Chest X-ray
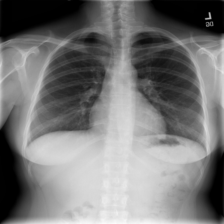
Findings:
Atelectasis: negative
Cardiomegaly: negative
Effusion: negative
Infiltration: negative
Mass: negative
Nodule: negative
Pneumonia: negative
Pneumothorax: negative
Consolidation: negative
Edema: negative
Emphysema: negative
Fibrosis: negative
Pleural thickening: negative
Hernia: negative